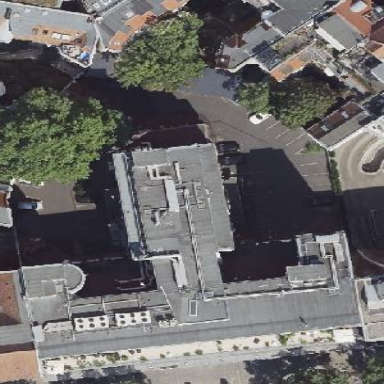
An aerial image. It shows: Modern office building with flat grey roof.